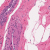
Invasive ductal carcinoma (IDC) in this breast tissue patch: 0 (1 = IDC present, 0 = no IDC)